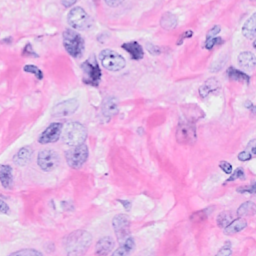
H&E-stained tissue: Breast